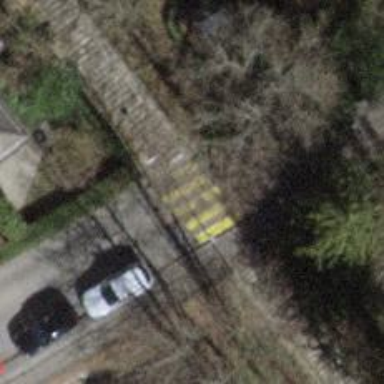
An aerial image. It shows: Footway crossing with marked asphalt surface.